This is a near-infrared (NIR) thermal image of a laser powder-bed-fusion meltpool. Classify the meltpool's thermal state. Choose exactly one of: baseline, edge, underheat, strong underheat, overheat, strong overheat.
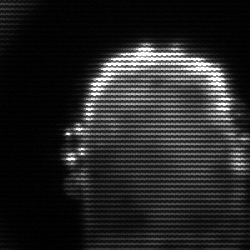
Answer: baseline